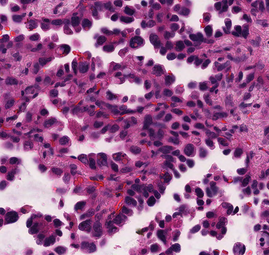
Tumor epithelial tissue: yes
Tumor-associated stroma tissue: no
Normal tissue: no